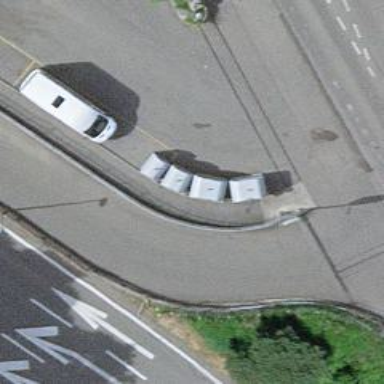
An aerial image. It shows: Recycling container for recycling.